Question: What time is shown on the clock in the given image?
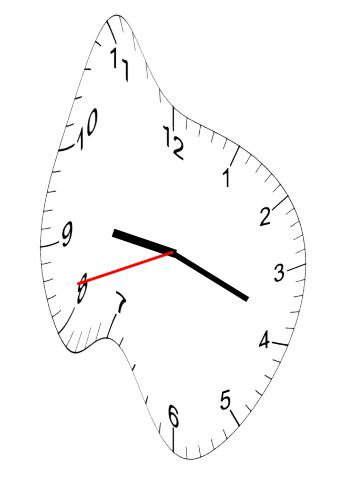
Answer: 09:18:42